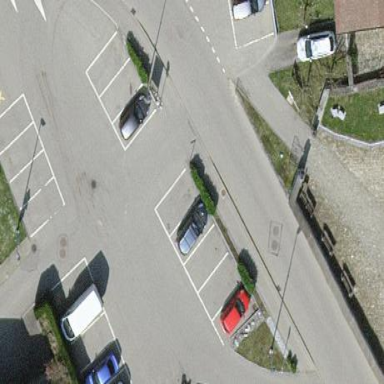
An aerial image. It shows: Parking area.